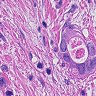
Metastatic tissue present: yes